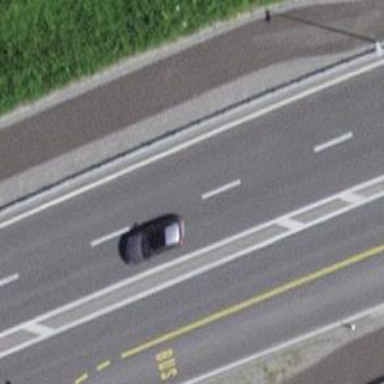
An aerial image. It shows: Primary highway with asphalt surface and separate sidewalk. The road includes busway.